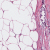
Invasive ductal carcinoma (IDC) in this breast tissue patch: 1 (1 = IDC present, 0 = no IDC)